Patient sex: F
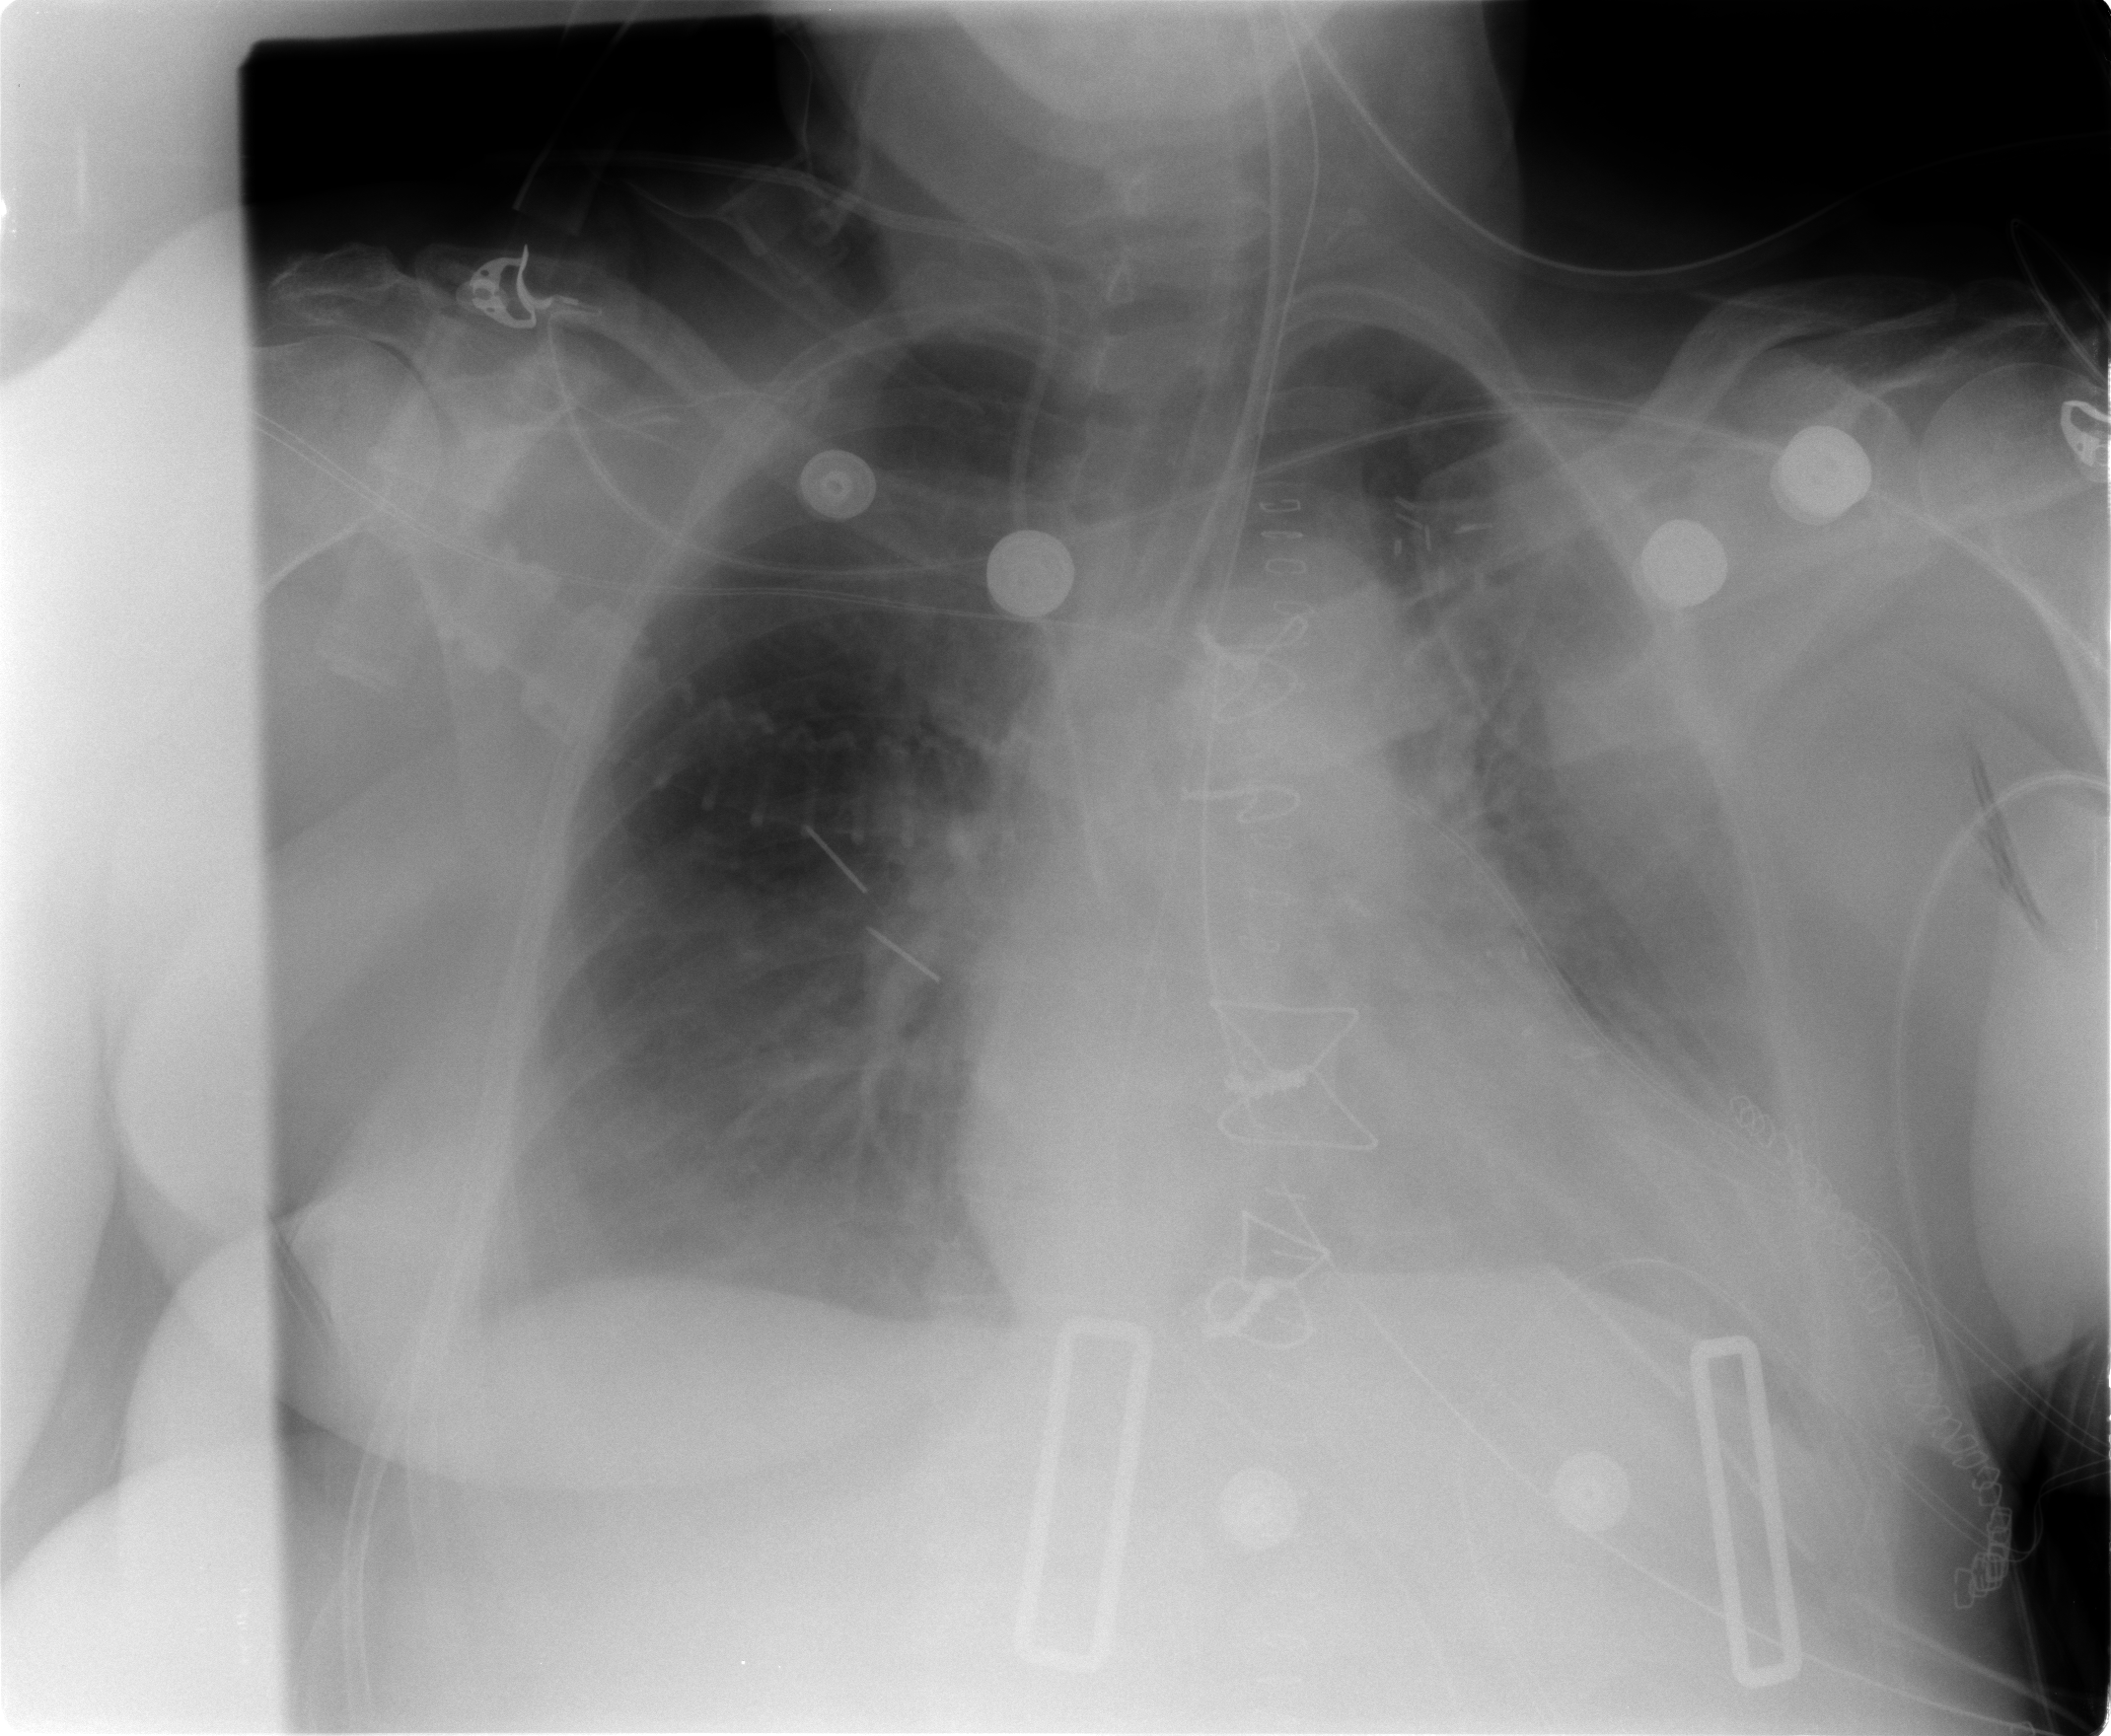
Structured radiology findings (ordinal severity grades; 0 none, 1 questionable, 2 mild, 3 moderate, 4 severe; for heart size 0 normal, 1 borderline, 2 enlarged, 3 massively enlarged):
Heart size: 2
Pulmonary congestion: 2
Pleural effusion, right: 2
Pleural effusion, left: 3
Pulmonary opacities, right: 0
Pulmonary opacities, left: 2
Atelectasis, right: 3
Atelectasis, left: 3